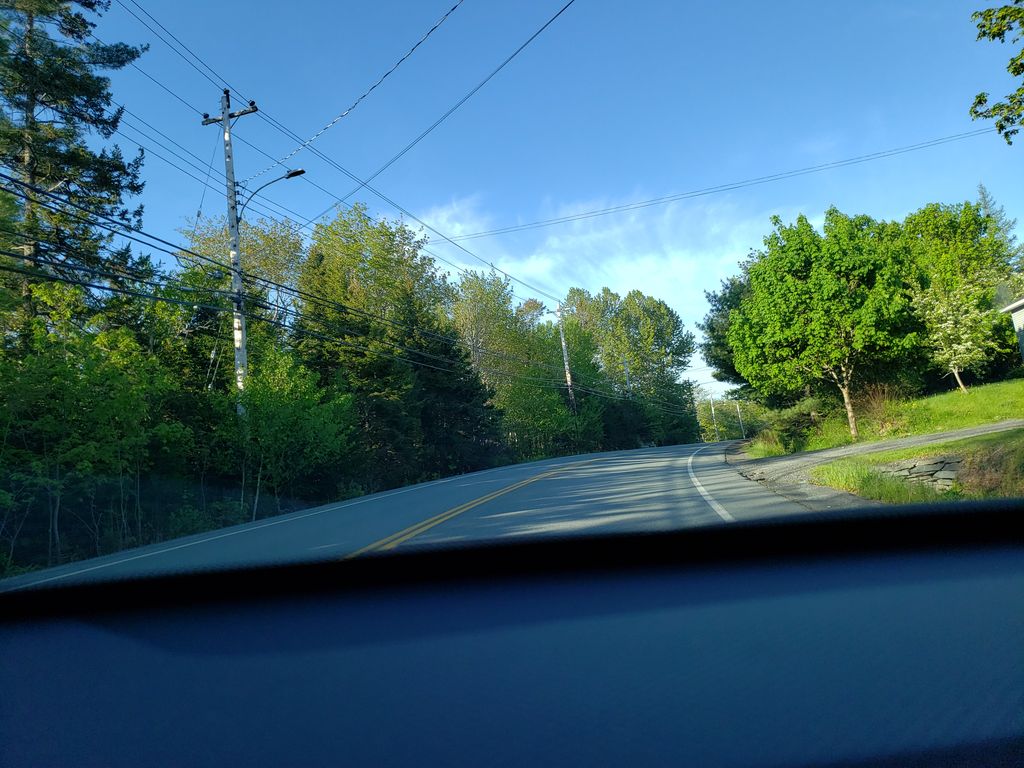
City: halifax